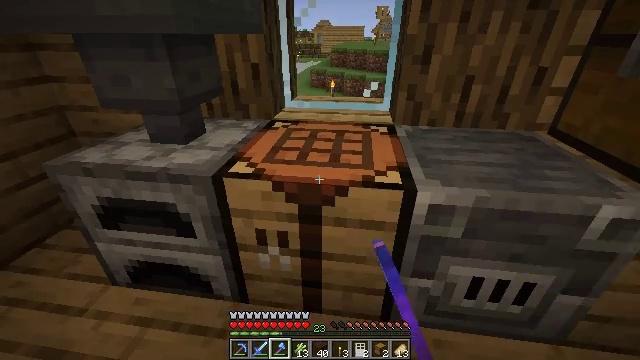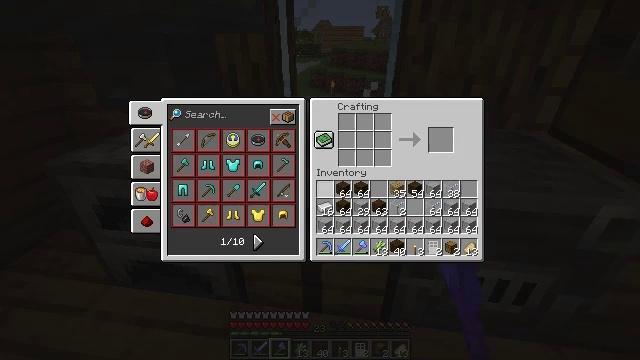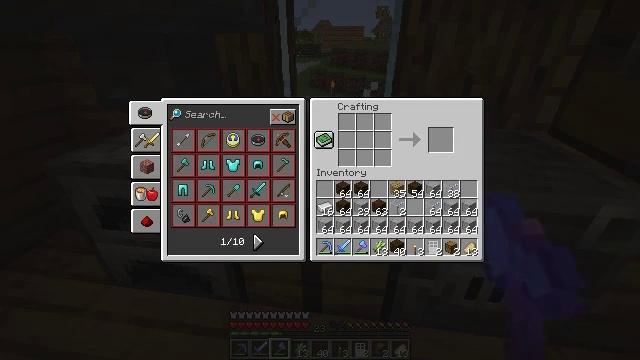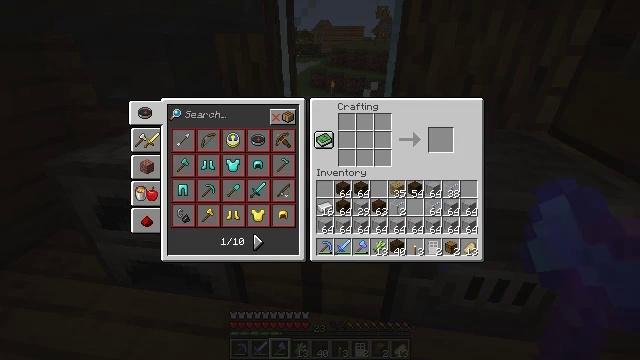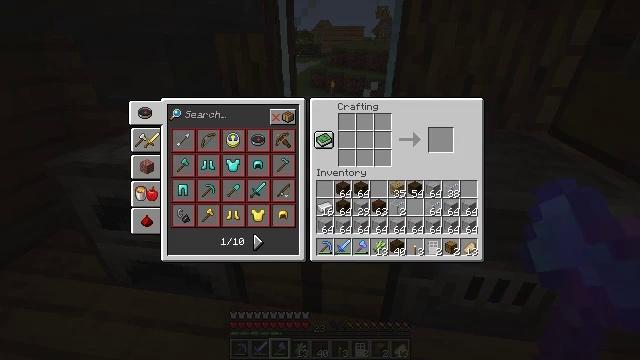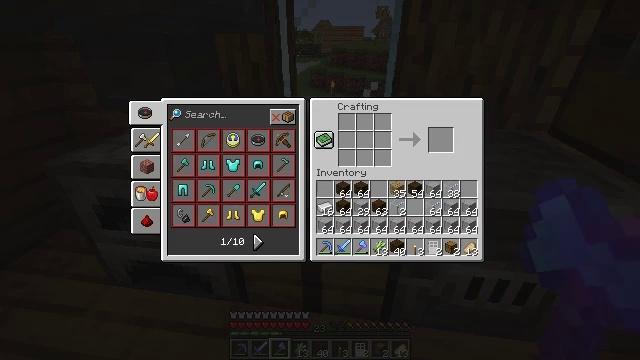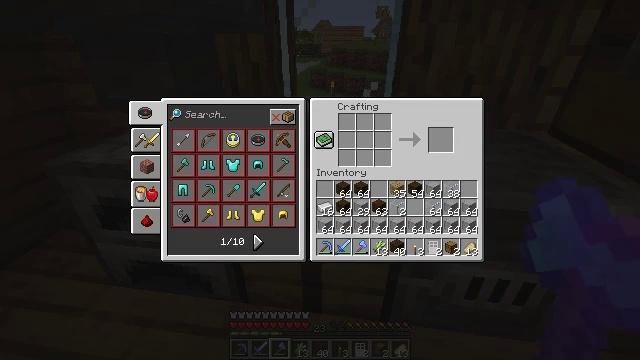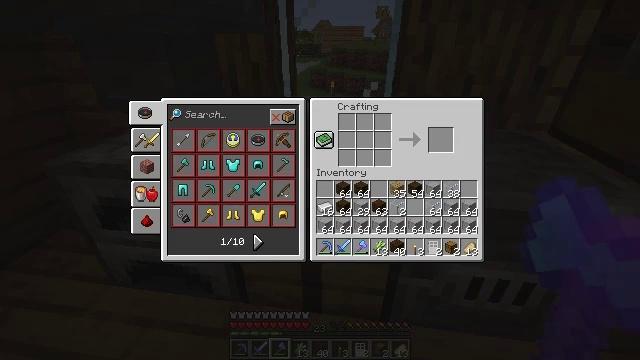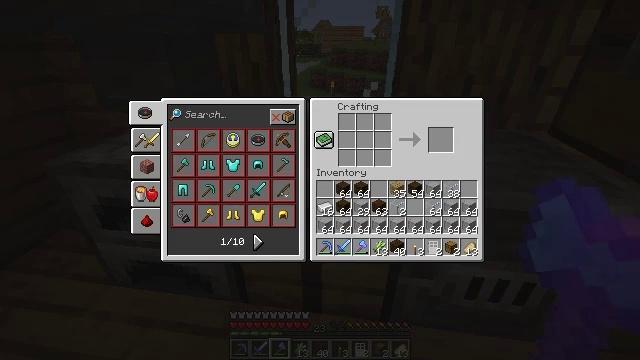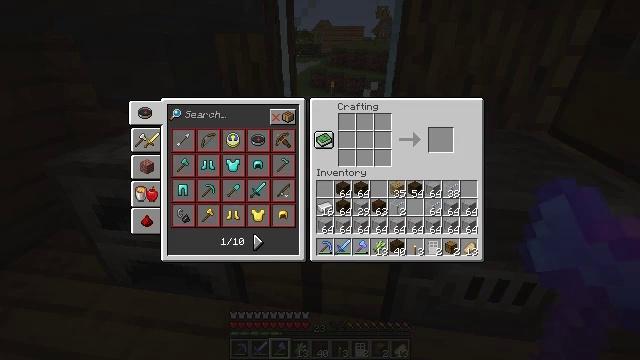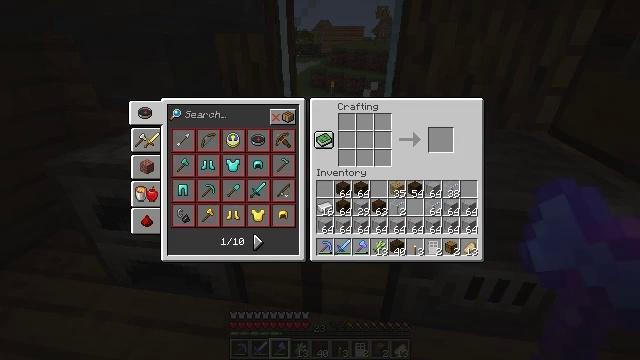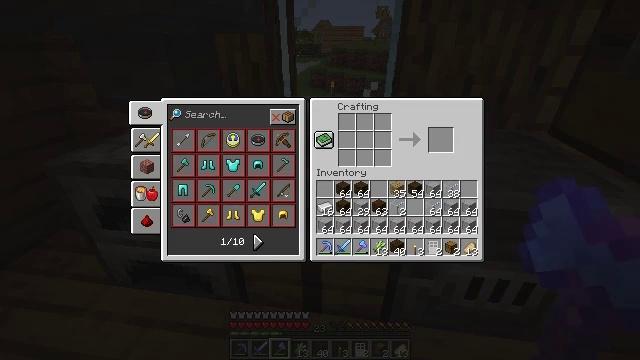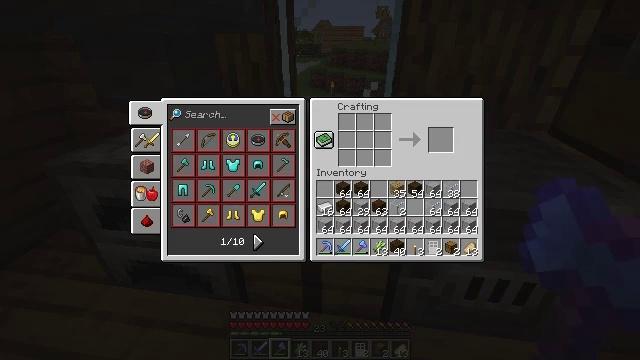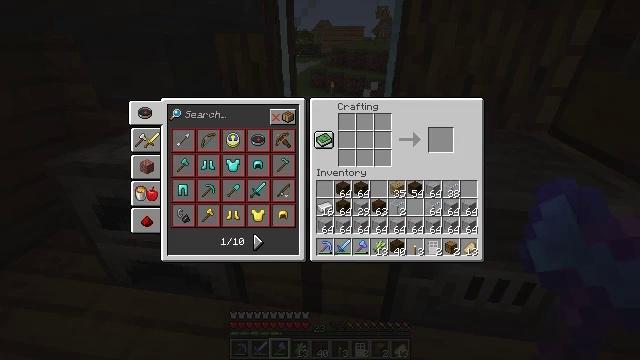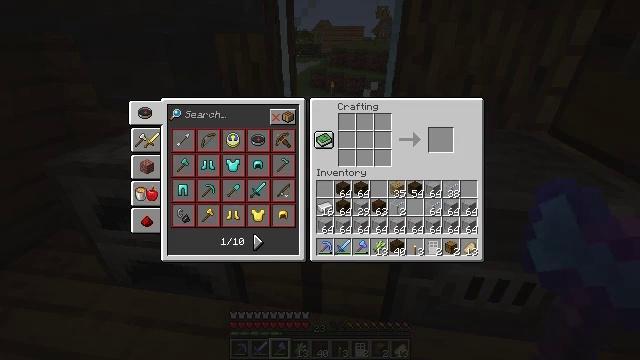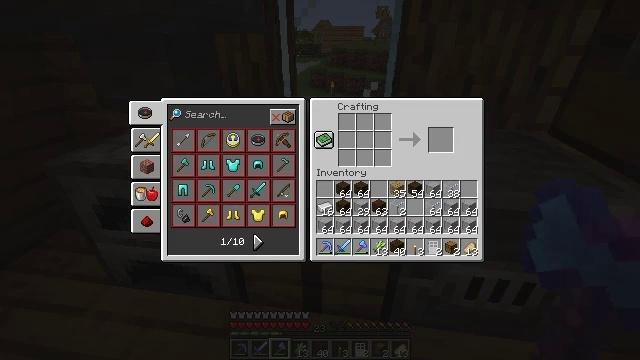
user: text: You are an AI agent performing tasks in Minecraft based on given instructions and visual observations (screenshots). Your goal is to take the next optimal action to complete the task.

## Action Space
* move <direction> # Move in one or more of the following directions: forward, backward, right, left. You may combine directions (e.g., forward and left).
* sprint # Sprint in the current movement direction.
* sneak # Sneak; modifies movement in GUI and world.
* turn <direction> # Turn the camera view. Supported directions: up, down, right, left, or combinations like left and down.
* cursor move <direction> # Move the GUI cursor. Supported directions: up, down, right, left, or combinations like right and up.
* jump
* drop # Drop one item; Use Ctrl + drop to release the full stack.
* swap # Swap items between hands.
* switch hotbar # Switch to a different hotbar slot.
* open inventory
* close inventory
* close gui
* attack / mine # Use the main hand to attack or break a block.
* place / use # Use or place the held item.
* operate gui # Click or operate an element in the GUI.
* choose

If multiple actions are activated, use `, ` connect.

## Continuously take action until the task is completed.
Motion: motion action
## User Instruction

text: Harvest sugar cane from the plant.
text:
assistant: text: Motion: open gui
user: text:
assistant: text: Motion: no_op
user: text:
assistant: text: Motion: no_op
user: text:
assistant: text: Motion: no_op
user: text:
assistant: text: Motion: cursor move right
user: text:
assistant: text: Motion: cursor move right
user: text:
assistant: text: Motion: no_op
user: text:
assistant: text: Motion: no_op
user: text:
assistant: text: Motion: no_op
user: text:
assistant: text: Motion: no_op
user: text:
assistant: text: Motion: no_op
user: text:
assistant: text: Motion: no_op
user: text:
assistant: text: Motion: no_op
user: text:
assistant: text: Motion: no_op
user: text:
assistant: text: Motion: no_op
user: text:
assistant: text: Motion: no_op
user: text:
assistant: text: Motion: close gui
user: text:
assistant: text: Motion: turn right
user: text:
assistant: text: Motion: turn right and down
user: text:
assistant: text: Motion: turn right
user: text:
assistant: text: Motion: turn right
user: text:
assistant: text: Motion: turn right
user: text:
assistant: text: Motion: turn right and up
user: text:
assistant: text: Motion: turn right and up
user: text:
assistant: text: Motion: turn up
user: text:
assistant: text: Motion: no_op
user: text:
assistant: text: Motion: no_op
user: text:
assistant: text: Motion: move forward
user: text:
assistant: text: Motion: move forward
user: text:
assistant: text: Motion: move forward